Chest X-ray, PA view. Patient: 53 years old, sex M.
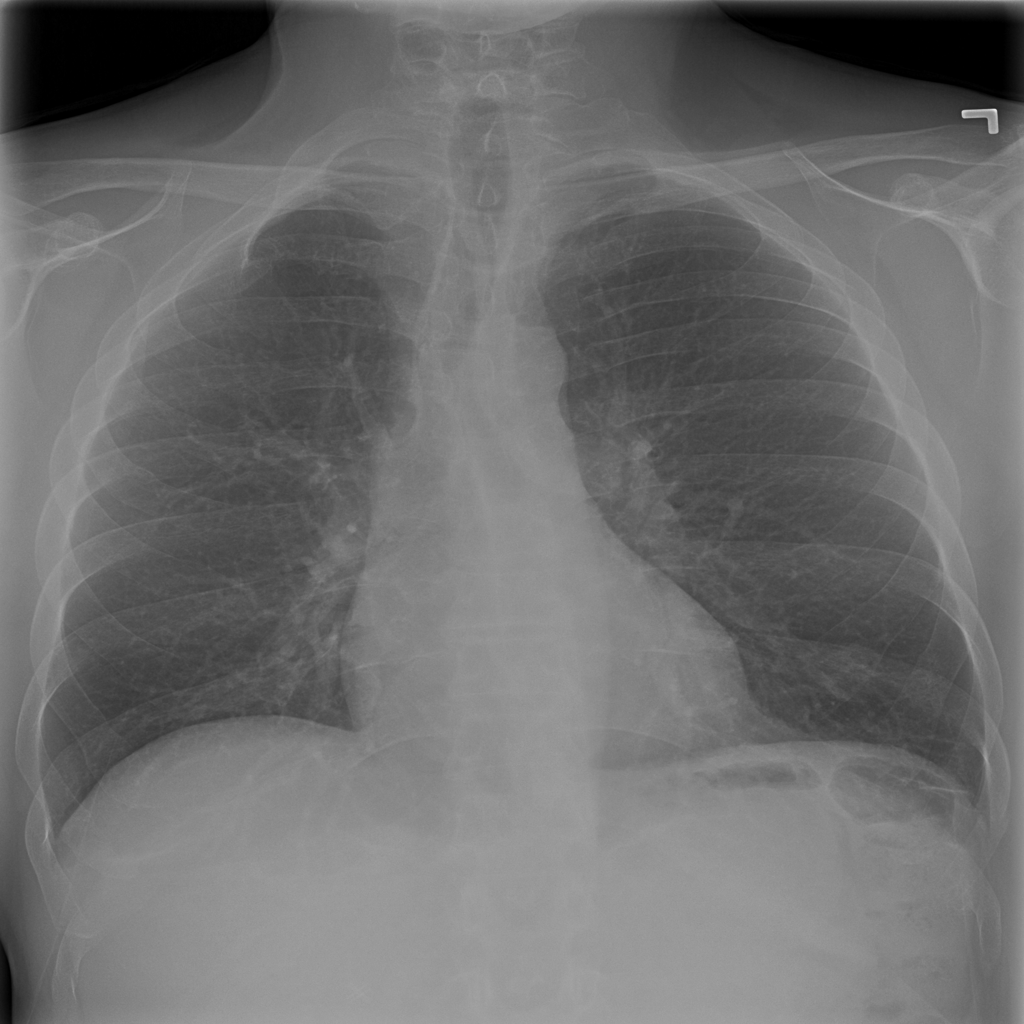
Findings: Atelectasis